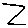
Label: zigzag